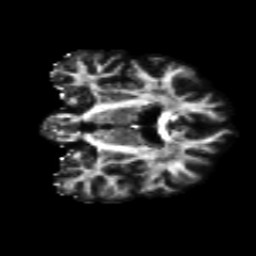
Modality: FA
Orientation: coronal
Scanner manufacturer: siemens
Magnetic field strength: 3 T
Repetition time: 4.16 s
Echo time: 0.0806 s